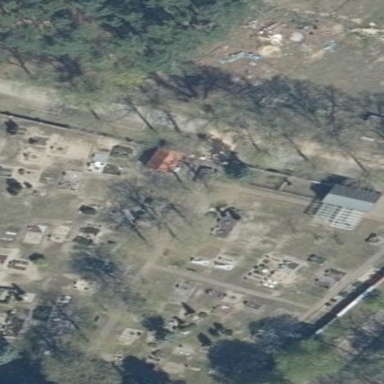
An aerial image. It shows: Grave yard.